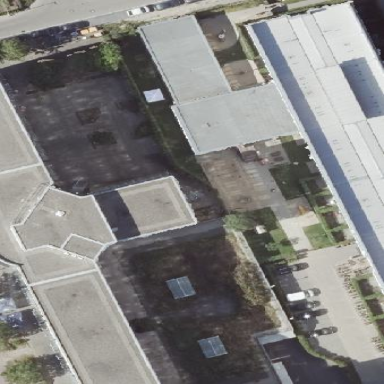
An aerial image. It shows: Office building with flat roof.